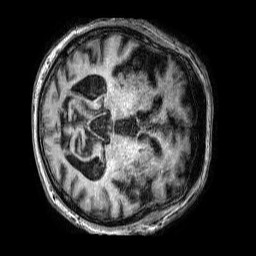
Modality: T1w
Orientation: axial
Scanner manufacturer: philips
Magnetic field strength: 3 T
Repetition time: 0.006828 s
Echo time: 0.003074 s